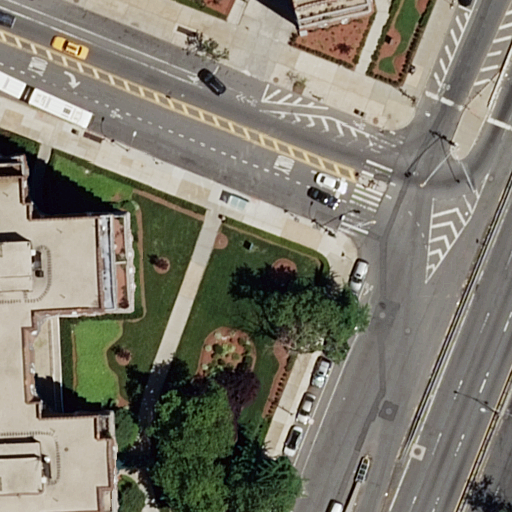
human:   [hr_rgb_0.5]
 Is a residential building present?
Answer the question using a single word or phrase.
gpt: yes

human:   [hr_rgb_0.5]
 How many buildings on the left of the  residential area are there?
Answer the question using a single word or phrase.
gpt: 0

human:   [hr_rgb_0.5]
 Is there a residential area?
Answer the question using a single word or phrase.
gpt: yes

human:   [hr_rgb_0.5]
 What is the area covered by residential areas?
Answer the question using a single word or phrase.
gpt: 6285m2

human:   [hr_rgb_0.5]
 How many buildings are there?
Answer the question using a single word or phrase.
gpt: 2

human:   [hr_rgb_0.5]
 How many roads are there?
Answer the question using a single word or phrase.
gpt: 14

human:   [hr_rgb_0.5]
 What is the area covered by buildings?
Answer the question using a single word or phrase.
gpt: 4175m2

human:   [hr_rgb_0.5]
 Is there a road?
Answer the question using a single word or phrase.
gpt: yes

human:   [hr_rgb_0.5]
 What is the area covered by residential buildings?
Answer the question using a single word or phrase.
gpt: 4175m2

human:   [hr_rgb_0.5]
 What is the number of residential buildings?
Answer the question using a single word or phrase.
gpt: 2

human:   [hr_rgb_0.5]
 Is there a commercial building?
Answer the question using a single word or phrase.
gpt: no

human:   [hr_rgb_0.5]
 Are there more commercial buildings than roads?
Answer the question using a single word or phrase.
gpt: no

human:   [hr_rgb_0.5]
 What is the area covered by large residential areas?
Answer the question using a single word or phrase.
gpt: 6285m2

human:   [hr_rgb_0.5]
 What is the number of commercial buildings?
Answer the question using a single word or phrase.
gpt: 0

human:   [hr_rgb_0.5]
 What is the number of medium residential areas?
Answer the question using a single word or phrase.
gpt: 0

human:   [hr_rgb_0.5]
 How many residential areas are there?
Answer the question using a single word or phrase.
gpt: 1

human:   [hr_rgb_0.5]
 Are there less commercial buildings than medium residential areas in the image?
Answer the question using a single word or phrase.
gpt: no

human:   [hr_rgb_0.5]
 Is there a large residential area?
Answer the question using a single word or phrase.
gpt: yes

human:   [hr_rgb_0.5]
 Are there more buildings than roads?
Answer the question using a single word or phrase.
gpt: no

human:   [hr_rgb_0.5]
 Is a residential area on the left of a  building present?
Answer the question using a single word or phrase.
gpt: yes

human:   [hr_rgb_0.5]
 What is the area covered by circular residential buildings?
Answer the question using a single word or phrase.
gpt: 0m2

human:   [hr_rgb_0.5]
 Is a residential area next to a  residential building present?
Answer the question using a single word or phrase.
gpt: yes

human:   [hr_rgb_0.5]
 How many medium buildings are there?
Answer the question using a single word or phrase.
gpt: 0

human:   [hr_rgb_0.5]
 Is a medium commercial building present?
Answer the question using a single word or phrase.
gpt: no

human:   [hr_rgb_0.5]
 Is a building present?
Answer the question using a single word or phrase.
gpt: yes

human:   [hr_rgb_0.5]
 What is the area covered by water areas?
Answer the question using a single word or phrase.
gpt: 0m2

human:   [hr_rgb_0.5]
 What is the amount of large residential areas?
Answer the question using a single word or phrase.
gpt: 1

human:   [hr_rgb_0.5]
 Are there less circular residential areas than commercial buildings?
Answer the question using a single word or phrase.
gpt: no

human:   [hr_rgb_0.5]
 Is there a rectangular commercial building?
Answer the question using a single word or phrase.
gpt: no

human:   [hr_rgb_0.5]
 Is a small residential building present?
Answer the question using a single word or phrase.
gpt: no

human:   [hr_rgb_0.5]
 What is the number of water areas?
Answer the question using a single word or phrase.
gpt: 0

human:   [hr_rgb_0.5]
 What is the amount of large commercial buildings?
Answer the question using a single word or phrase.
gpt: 0

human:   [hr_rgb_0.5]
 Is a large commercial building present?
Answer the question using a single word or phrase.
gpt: no

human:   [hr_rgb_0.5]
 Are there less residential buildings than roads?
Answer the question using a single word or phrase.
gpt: yes

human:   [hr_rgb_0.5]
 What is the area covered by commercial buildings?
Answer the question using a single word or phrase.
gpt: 0m2

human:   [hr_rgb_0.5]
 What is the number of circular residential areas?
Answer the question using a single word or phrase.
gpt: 0

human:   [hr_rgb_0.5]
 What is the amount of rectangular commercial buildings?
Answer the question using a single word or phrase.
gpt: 0

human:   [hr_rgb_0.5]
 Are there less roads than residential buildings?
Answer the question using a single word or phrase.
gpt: no

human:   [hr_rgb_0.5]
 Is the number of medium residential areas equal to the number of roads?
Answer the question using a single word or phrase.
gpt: no

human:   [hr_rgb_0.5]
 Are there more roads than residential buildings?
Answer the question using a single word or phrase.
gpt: yes

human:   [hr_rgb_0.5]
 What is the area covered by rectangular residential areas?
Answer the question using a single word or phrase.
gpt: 6285m2

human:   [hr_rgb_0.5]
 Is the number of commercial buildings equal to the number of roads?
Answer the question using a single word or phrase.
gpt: no

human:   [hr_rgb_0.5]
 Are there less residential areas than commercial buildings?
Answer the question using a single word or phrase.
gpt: no

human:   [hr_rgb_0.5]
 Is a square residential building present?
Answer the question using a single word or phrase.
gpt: no

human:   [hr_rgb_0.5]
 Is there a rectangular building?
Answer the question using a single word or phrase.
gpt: no

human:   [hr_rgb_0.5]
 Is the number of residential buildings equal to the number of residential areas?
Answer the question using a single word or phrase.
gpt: no

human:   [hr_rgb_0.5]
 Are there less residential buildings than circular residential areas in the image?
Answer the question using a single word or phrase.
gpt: no

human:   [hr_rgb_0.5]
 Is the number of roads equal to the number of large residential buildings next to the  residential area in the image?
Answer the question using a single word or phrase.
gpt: no

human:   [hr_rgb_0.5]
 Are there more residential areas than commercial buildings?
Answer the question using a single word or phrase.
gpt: yes

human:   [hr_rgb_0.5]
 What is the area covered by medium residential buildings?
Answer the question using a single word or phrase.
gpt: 0m2

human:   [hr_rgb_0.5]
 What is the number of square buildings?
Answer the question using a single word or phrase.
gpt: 0

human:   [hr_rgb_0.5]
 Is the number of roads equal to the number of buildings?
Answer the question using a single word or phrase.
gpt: no

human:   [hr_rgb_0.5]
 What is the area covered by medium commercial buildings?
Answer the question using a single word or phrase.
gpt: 0m2

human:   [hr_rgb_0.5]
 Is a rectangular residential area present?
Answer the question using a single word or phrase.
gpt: yes

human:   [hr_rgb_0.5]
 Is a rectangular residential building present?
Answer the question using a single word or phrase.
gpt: no

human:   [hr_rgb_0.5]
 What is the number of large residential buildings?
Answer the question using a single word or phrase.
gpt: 2

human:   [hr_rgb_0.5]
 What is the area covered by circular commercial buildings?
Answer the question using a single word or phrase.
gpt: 0m2

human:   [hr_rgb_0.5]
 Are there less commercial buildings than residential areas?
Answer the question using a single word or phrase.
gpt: yes

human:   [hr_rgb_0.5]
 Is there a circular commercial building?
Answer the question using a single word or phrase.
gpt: no

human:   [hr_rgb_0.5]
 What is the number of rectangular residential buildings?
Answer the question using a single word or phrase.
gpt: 0

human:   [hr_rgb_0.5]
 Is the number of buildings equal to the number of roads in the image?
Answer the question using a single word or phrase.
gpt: no

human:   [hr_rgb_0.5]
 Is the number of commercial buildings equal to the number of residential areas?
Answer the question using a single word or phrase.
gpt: no

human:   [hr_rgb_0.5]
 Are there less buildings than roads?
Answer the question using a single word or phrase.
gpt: yes

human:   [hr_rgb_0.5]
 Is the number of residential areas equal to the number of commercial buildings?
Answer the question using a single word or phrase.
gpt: no